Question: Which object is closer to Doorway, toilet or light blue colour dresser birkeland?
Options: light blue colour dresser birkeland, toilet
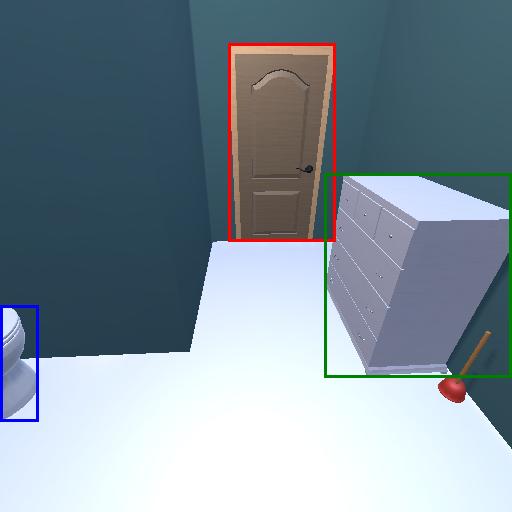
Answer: light blue colour dresser birkeland